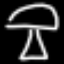
Label: mushroom